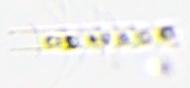
Label: Chaetoceros